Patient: sex F, age 72
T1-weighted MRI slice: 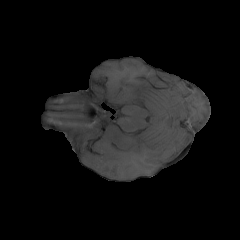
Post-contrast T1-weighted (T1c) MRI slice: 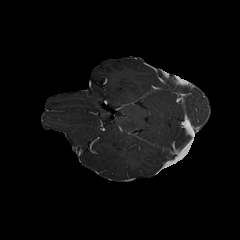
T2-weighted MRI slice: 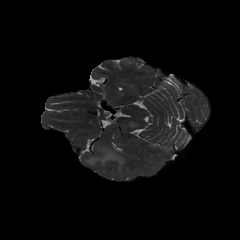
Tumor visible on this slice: yes
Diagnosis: Glioblastoma, IDH-wildtype
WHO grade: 4